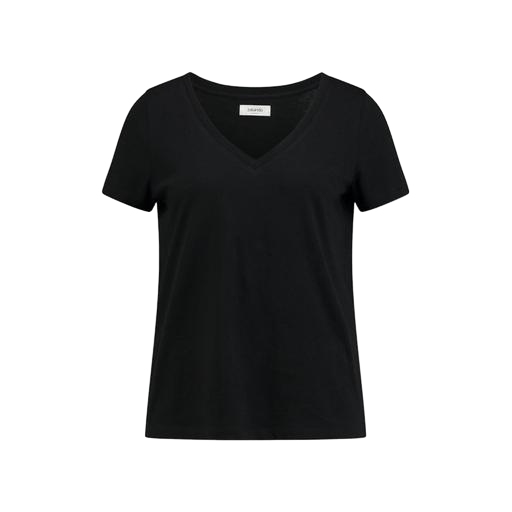
black v-neck t-shirt only macy, black pima v-neck tee, black v-neck t-shirt, white background